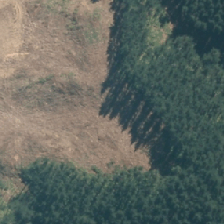
Land cover: harvested_forest